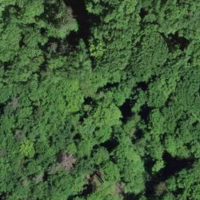
EUNIS habitat code: 41
Species observed at this site:
Scaphidium quadrimaculatum